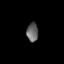
Tissue: lung
Cell type: Fibroblasts
Senescence score: 0.6358
Nuclear area (px): 212
Mean DAPI intensity: 101.764